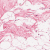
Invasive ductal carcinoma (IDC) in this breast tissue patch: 0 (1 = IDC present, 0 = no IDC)